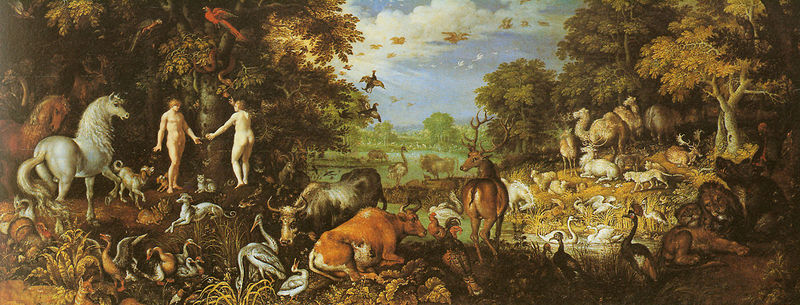
Titel: Paradies
Künstler: Roelant Savery
Institution: Holland, Privatbesitz
Schlagwörter: baum, gemälde, himmel, nackt, wolken, bäume, menschen, tiere, vögel, wald, pferd, garten, ente, kuh, adam, eva, paradies, schlange, pfau, reiher, fasan, hirsch, löwe, papagei, ochse, stier, adam und eva, friede, kamel